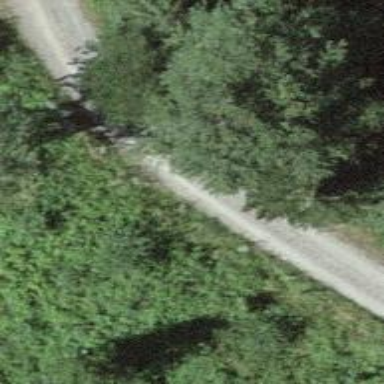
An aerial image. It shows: Track road with grade4 tracktype.